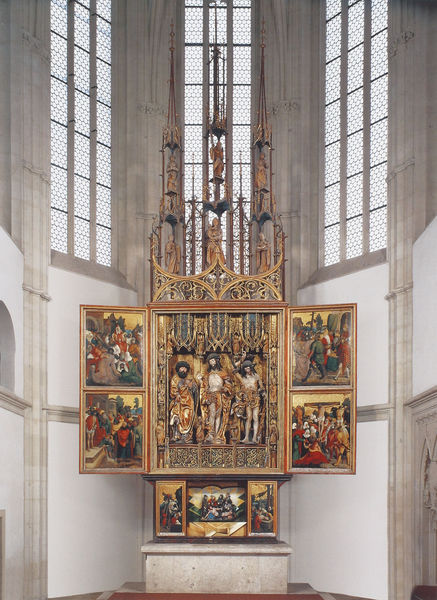
Titel: Hochaltar der Wallfahrts- und Filialkirche zum Kostbaren Blut Christi in Pulkau
Standort: Pulkau, Wallfahrts- und Filialkirche zum Kostbaren Blut Chrtisti (EU - AUT - Niederösterreich)
Schlagwörter: gott, menschen, fenster, licht, männer, pfeiler, rot, bart, wand, bibel, sockel, kirche, gold, gotik, bogen, figuren, stufen, foto, dom, altar, messe, glauben, tryptichon, gottesbild